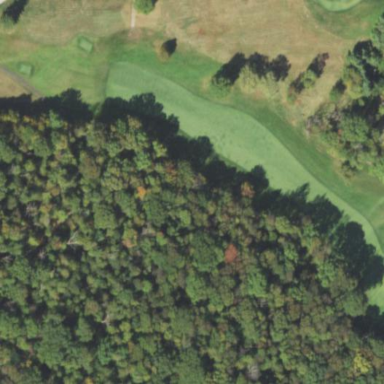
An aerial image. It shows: Rough grassy area used for golf.